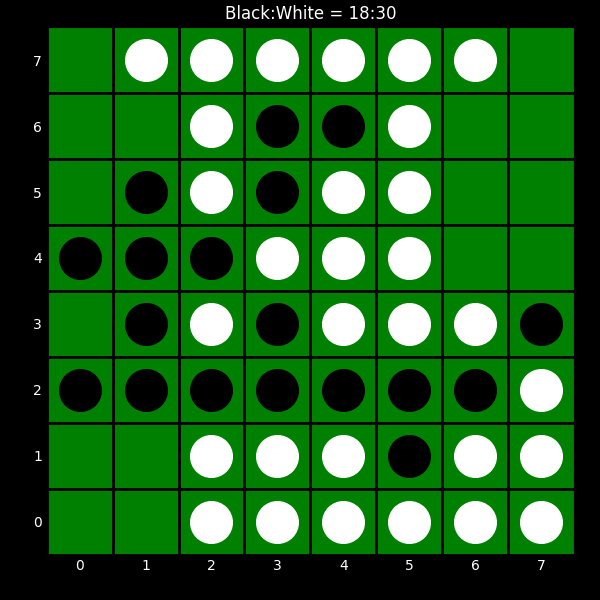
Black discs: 18
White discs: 30